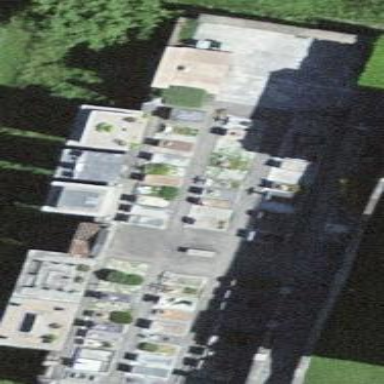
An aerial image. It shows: Cemetery.